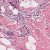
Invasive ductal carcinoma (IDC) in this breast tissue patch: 1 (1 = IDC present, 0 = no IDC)